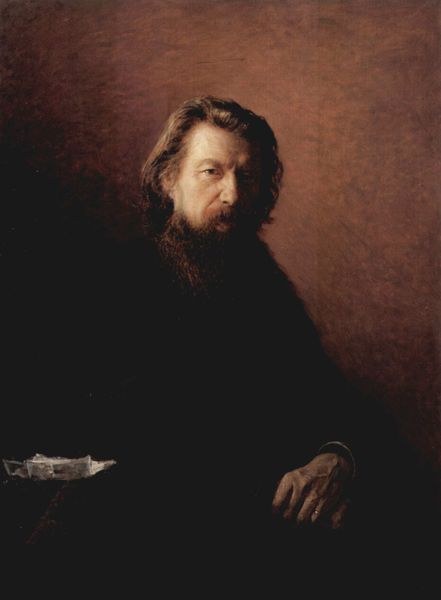
Titel: Porträt des Schriftstellers Alexej Antonowitsch Potechin
Künstler: Nikolaj Nikolajewitsch Ge
Standort: Moskva
Institution: Tretjakow-Galerie
Schlagwörter: dunkel, gemälde, hand, haut, kopf, mann, schatten, weiß, ocker, sitzen, braun, finger, frisur, grau, haar, hell, hintergrund, licht, mund, nase, ohr, orange, profil, raum, schwarz, stirn, tisch, zimmer, blick, rot, tuch, beige, malerei, alt, bart, jacke, schnurrbart, wand, augen, barock, falten, gesicht, lang, rembrandt, schale, vollbart, ärmel, bildnis, hände, portrait, porträt, öl, auge, dunkelheit, figur, gewand, gold, haare, mantel, realismus, blatt, kontrast, locke, locken, poträt, scheitel, papier, liegen, umrisse, düster, falte, lesen, mimik, augenbraue, ring, geschlossen, geheimnisvoll, unscharf, foto, fotografie, hell dunkel, hälfte, lichtstrahl, knochig, denken, zettel, gefäss, geheimnis, schlicht, künstler, scharz, zeitung, faust, geballt, selbstbildnis, denker, leinwand, nasenloch, schemenhaft, braue, art, armreif, beleuchtet, halbfigurig, verschwommen, hintergund, malerisch, brief, dramatisch, adern, lichtquelle, kulisse, niederländer, halbdunkel, schriftstück, ader, verschattet, halbschatten, selbstproträt, misteriös, rasputin, anonym, carravaggio, lcht, hintergrun, verdunkelt, helldunkelkontrast, zeitungsausschnitt, blattt, zurückhaltend, länger, gesichtshälfe, gesichtshälfte, im dunkeln, mälerei, vreziehrung, frintal